三年级 · 度量几何学
如图, 用两个相同的长方形拼成了一个正方形, 这个正方形的周长是 32 厘米, 那么每一个长方形的周长是 $(\quad)$ 厘米。

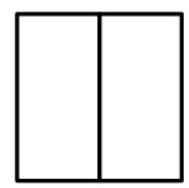
答案: 24

【分析】根据正方形周长 $=$ 边长 $\times 4$, 先用 32 厘米除以 4 , 求出正方形的边长, 也就是长方形的长,再用长方形的长除以 2 , 求出长方形的宽, 最后根据长方形的周长 $=($ 长十宽 $) \times 2$ 计算即可。

【详解】 $32 \div 4=8$ (厘米)

$8 \div 2=4$ (厘米)

$(8+4) \times 2$

$=12 \times 2$

$=24($ 厘米)

每一个长方形的周长是 24 厘米。

【点睛】本题关键是根据给出的图, 找出原来长方形的长、宽与新正方形的边长之间的关系, 求出长方形的长、宽, 再根据长方形的周长公式求解。